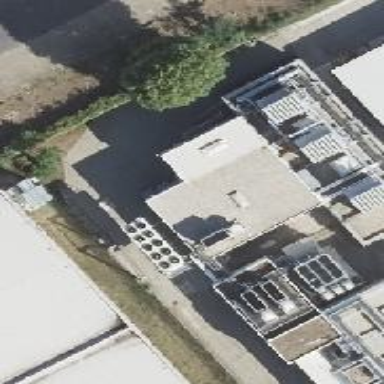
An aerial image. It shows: Building with flat roof.